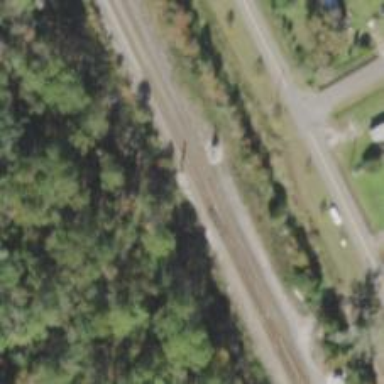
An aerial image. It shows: Railway track.